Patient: sex M, age 61
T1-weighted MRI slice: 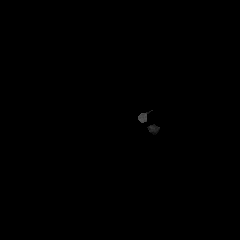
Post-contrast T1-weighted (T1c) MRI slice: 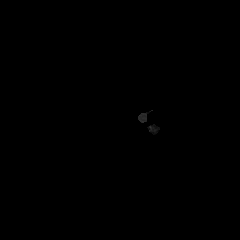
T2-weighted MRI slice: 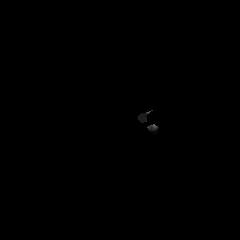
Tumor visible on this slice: no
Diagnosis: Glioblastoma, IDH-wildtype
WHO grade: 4